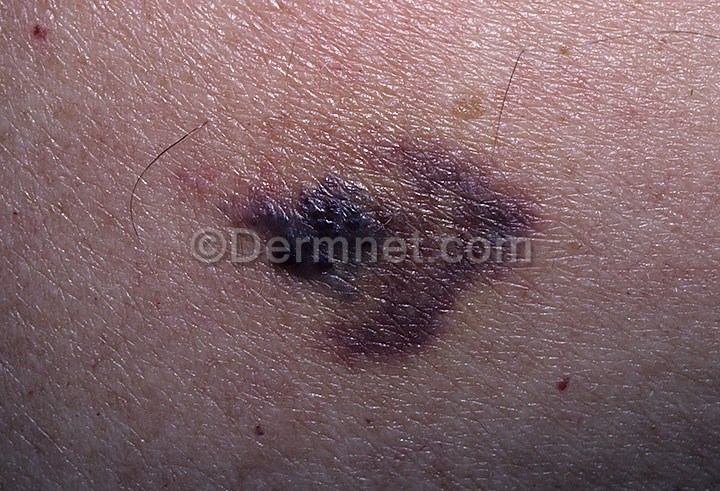
Disease: Vascular Tumors